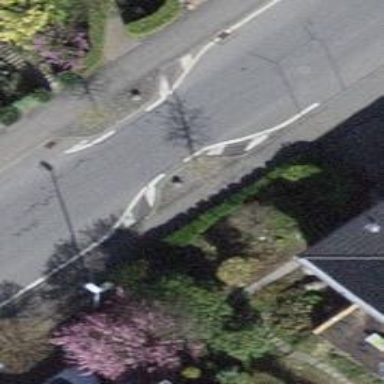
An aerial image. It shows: Traffic calming feature called choker.